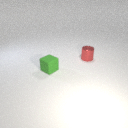
small green rubber cube in front of small red metal cylinder